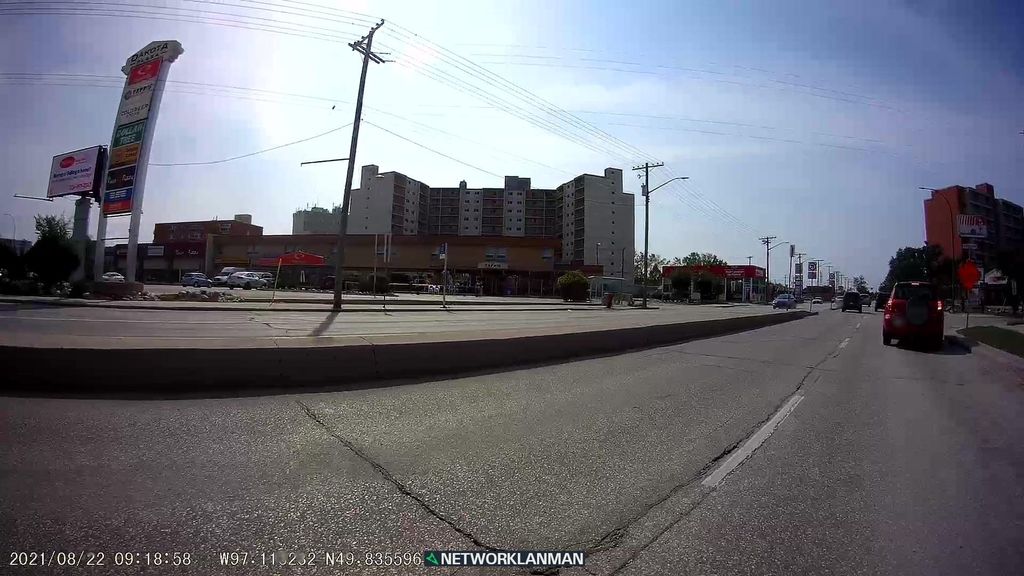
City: winnipeg